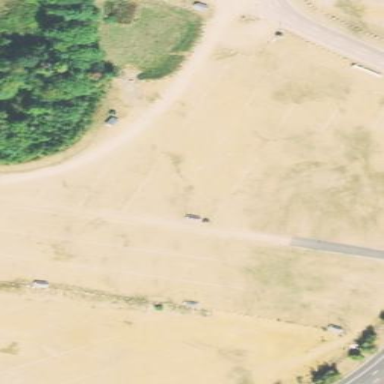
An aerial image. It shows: Parking area.